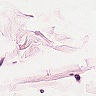
Metastatic tissue present: no